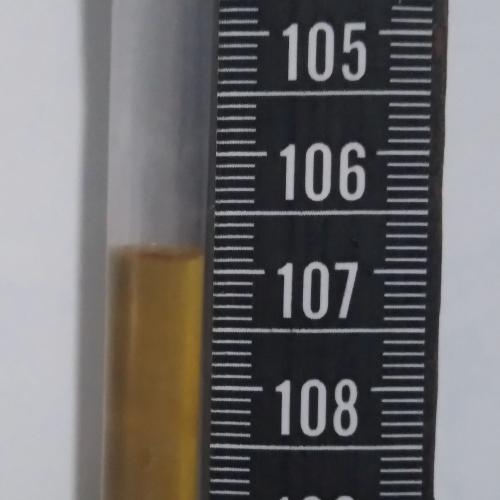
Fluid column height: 106.8 cm